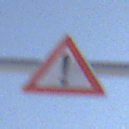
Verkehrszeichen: Gefahrenstelle
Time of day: MorningAfternoon
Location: Outdoor (Nature)
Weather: PartlyCloudy
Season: Winter
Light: Natural